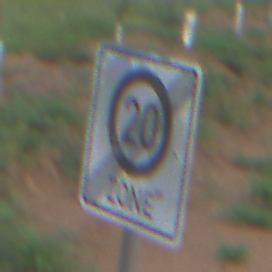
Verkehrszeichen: EndeZone20
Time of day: SunriseSunset
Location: Outdoor (Nature)
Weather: PartlyCloudy
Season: NotSpecified
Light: Natural